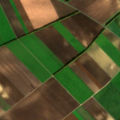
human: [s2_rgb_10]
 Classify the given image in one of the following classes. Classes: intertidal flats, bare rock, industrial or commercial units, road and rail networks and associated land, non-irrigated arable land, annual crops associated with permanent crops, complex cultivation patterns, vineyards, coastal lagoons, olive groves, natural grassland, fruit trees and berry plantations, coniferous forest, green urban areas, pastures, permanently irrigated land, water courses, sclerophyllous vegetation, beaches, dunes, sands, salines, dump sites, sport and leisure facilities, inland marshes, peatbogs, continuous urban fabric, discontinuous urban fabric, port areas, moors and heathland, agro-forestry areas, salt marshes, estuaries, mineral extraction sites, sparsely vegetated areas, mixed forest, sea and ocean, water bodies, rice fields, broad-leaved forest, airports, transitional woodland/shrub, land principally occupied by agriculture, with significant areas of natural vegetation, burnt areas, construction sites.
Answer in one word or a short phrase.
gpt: non-irrigated arable land